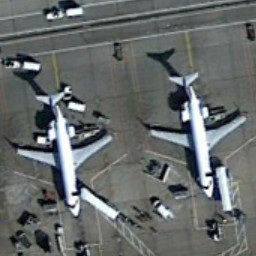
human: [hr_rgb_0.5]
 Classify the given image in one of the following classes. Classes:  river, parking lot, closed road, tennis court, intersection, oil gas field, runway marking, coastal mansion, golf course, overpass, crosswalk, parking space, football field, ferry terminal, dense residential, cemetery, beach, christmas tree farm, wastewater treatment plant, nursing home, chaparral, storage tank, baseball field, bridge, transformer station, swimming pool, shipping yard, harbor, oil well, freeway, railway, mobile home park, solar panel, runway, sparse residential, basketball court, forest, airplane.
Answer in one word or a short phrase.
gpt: airplane